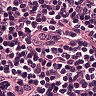
Metastatic tissue present: no